Field crop: maize
Growth stage: 2
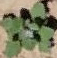
Species: chenopodium